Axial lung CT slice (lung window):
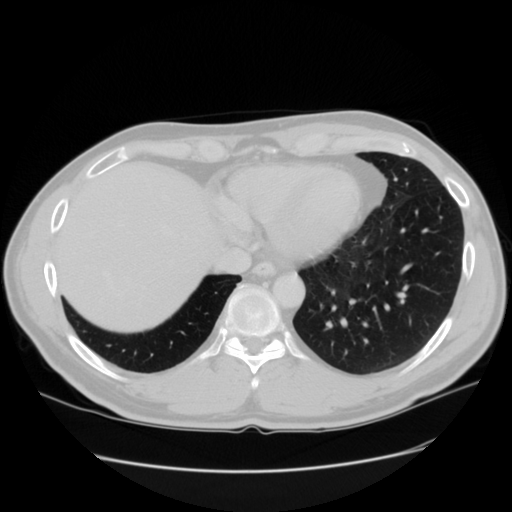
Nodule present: no